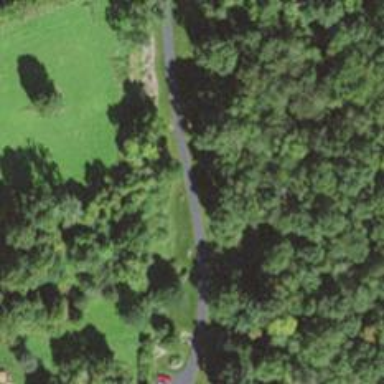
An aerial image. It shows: Residential driveway.